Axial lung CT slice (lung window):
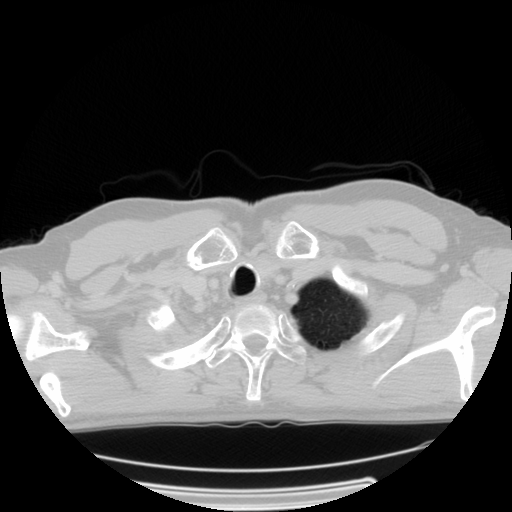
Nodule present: no